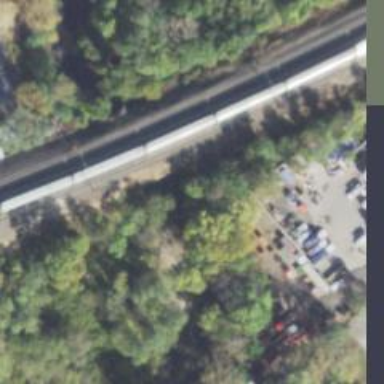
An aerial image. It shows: Bridge over railway with electrified contact lines.